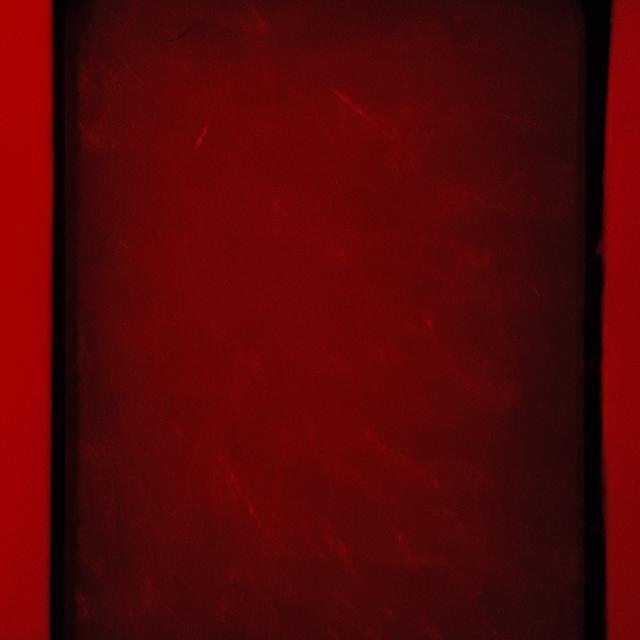
Canine fungal skin infection — characterized by alopecia, scaling, crusting, and circular lesions. Common agents include Malassezia and Candida species.